Interaction volume radius: 5 \u00c5
Interaction volume height: 20 \u00c5
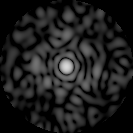
Disorder parameter: 0.873